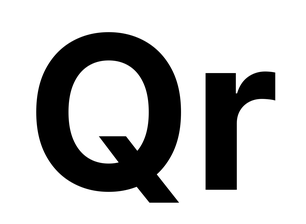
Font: Inter_Bold